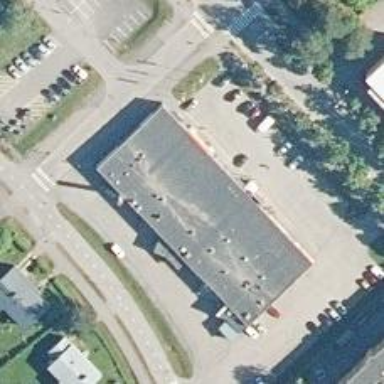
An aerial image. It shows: Convenience shop.